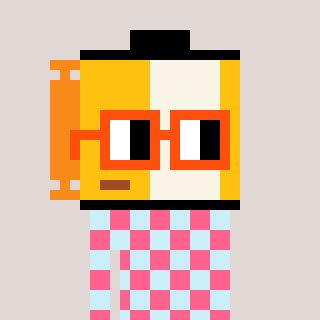
a pixel art character with square orange glasses, a film roll-shaped head and a cold-colored body on a warm background